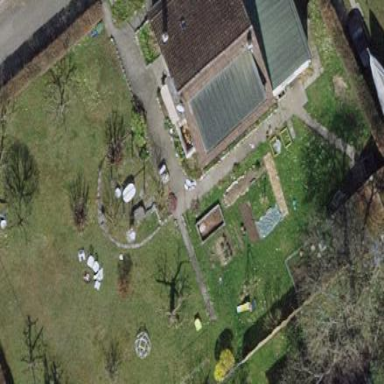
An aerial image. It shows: Garden surrounded by fence.